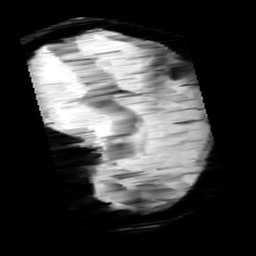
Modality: minIP
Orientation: sagittal
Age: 12
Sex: male
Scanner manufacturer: siemens
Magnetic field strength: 3 T
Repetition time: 0.027 s
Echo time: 0.02 s